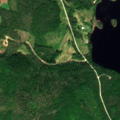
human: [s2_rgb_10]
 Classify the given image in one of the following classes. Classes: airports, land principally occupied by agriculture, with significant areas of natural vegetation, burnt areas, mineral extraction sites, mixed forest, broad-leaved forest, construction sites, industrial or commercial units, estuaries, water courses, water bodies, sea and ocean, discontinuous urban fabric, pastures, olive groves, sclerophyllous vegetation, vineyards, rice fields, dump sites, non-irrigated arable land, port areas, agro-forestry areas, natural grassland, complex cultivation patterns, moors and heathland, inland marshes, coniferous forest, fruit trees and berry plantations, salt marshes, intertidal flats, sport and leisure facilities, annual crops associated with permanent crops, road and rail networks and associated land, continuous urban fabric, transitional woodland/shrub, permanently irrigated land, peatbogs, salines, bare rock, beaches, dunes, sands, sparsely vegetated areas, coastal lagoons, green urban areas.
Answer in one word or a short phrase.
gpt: land principally occupied by agriculture, with significant areas of natural vegetation, coniferous forest, mixed forest, transitional woodland/shrub, water bodies